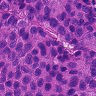
Metastatic tissue present: yes